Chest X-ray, PA view. Patient: 55 years old, sex M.
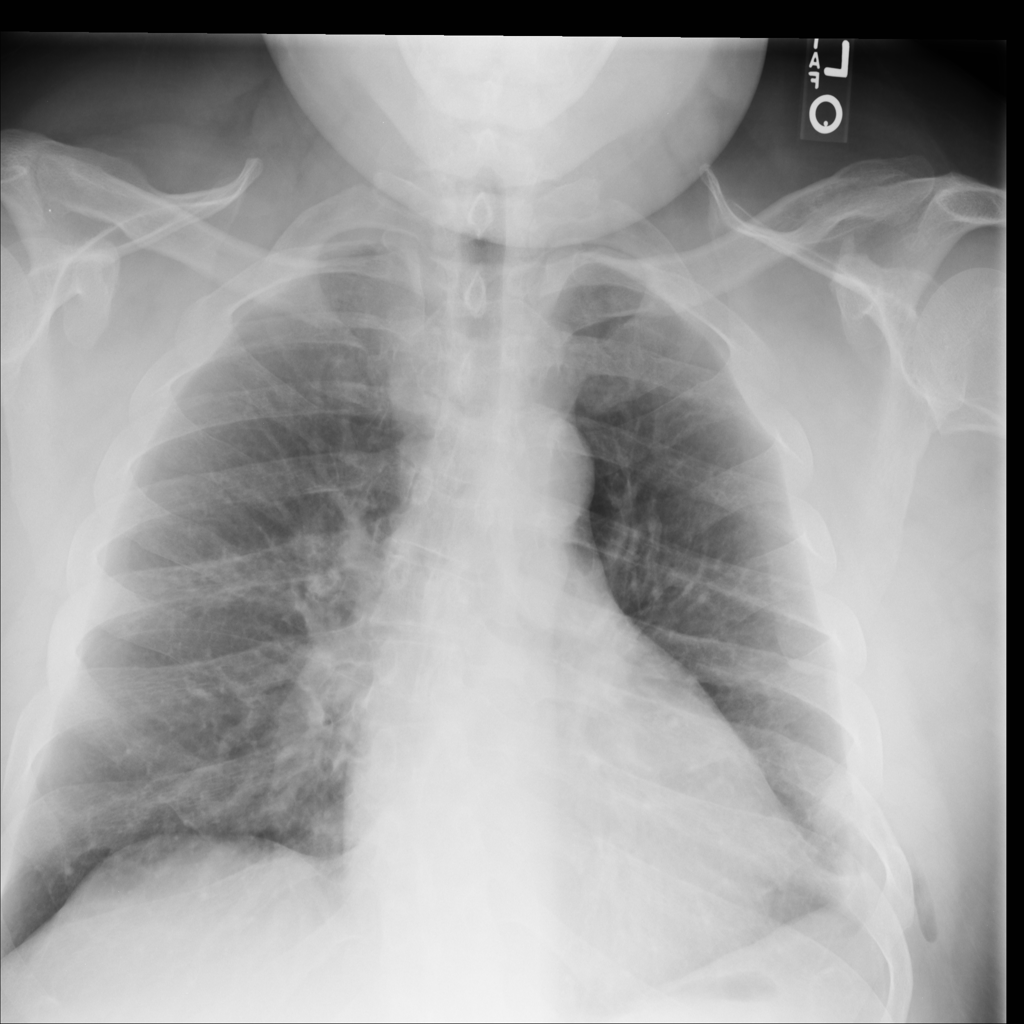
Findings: No Finding